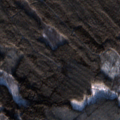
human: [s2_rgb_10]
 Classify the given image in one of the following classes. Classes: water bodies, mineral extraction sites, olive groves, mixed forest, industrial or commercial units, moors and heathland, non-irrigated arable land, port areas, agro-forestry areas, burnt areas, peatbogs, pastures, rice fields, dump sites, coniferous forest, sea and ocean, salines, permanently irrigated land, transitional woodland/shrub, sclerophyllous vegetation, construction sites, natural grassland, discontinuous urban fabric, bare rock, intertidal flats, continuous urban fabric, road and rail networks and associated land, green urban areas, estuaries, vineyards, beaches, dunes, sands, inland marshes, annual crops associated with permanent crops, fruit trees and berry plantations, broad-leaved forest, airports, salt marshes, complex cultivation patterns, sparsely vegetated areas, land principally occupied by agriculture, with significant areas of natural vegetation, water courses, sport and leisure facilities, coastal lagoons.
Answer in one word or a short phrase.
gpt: coniferous forest, mixed forest, transitional woodland/shrub